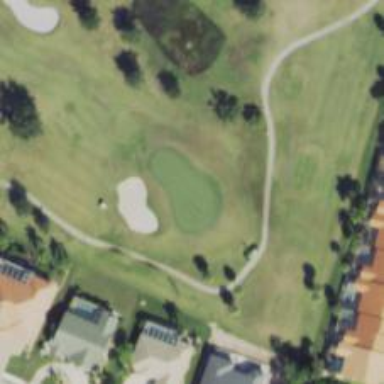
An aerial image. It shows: Golf hole.